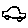
Label: car